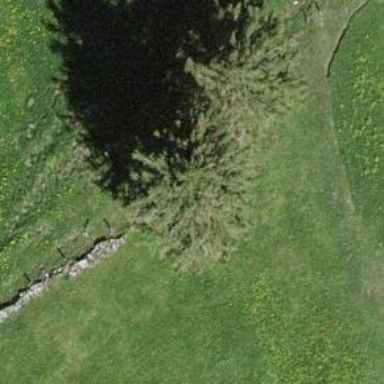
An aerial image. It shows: Needle-leaved tree in nature.